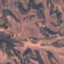
Label: HerbaceousVegetation